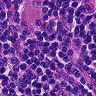
Metastatic tissue present: no